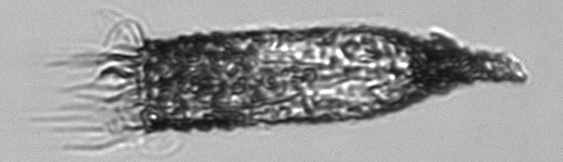
Label: Tintinnopsis